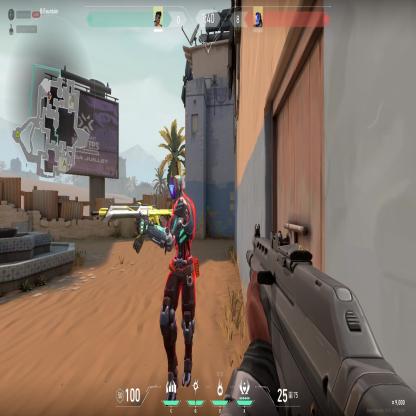
Label: enemy